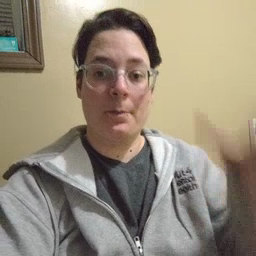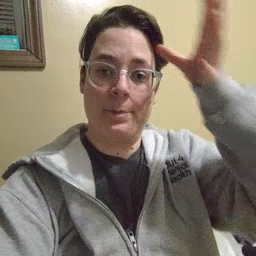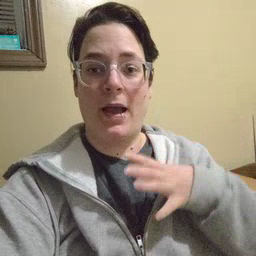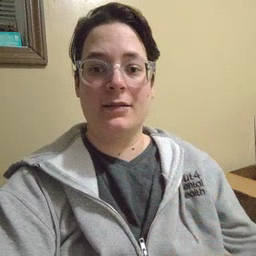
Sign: man